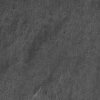
Atmospheric dust classification: not_dusty